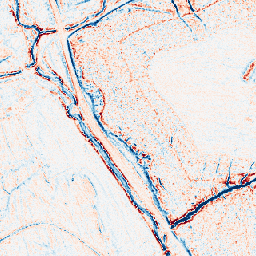
Category: edge_preserving
Decomposition family: anisotropic_diffusion
Decomposition parameters: iterations: 10
kappa: 30
gamma: 0.1
Upsampling method: nearest
Upsampling parameters: scale: 8
Upsampling scale: 8